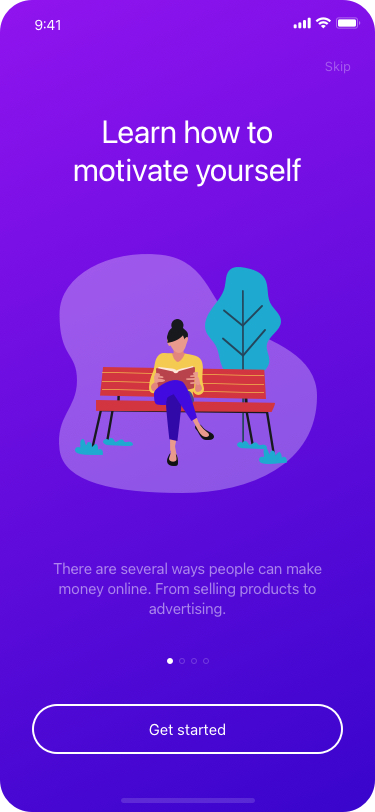
Text in this UI design:
Get started
There are several ways people can make money online. From selling products to advertising.
Learn how to motivate yourself
Skip